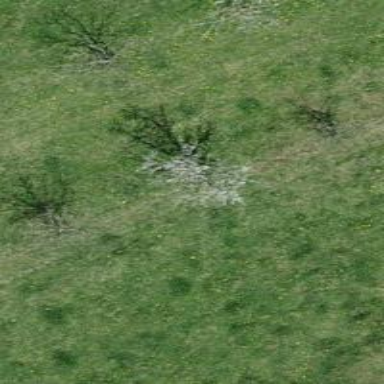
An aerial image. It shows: Beautiful tree in nature.